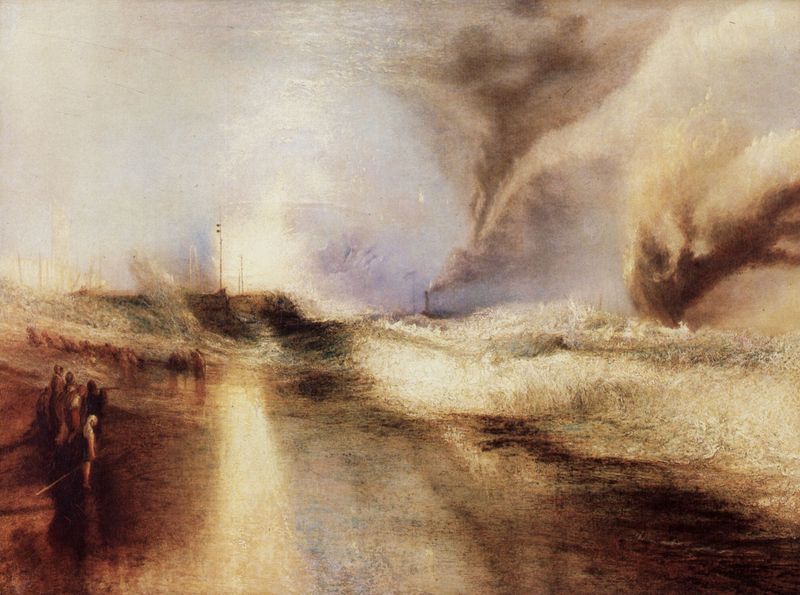
Titel: Leuchtraketen bei hohem Seegang
Künstler: William Turner
Standort: Williamstown (Massachusetts)
Institution: Sterling and Francine Clark Art Institute
Schlagwörter: baum, blau, dunkel, feuer, gemälde, gruppe, himmel, mann, meer, schatten, wasser, weiß, wolken, bäume, frauen, gelb, grün, impressionismus, landschaft, menschen, ocker, sand, see, stadt, ufer, abend, bewegung, braun, frau, grau, hell, hintergrund, licht, männer, schwarz, strasse, weg, wiese, wolke, beige, leute, malerei, meschen, versammlung, bibel, mensch, stehen, bild, öl, erde, feld, felder, horizont, hügel, kalt, nass, natur, spiegelung, wind, pfad, qualm, rauch, land, gold, personen, england, bauern, boote, kamin, kamine, schornstein, turm, erdig, gischt, küste, schiff, schiffe, sommer, strand, wellen, umrisse, stab, zuschauer, mast, acker, zug, dorf, schornsteine, dunst, lila, nebel, tag, violett, fabrik, schlot, ausdruck, industrie, masten, böschung, ölgemälde, angst, beobachter, brand, constable, dampf, dampfer, dampfschiff, flut, luft, orkan, pier, sturm, sturmflut, tornado, turner, unglück, unwetter, wetter, glanz, streifen, gründ, schauspiel, unscharf, regen, schlote, helligkeit, türme, explosion, leuchtturm, technik, wirbel, gefahr, hell-dunkel, staub, verschwommen, verwischt, fluchtpunkt, brauntöne, gefährlich, böcklin, menschengruppe, lichtquelle, fernrohr, ereignis, windhose, schemen, gemölde, waser, geschwindigkeit, englisch, verwirrung, fabriken, branden, gleißend, verbrennung, nässe, dampfschiffe, william, wunder, william turner, gift, brauun, john constable, vent, naturschauspiel, begebenheit, staubwolke, großbritannien, industrielle revolution, blendend, abgase, schwaarz, masteb, qasser, hochgeschleudert, hochschleudern, lichtereignis, masten feld, sandstrum, schffe, sturmnatur, n, caractère ephémère